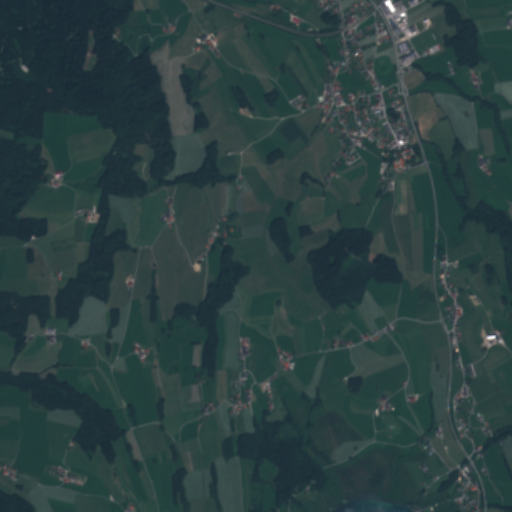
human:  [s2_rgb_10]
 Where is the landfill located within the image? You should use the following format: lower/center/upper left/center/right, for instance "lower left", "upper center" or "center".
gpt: There is no landfill in the image.